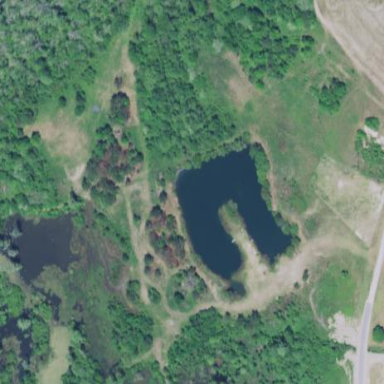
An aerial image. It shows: Peaceful pond surrounded by nature.